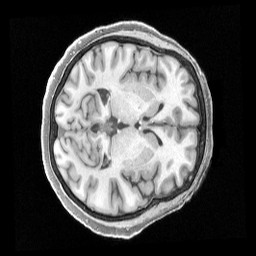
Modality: T1w
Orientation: axial
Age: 68
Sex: female
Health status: healthy
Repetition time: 2.4 s
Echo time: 0.00222 s